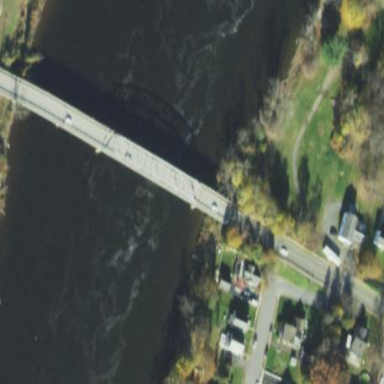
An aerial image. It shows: Man-made bridge.